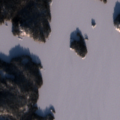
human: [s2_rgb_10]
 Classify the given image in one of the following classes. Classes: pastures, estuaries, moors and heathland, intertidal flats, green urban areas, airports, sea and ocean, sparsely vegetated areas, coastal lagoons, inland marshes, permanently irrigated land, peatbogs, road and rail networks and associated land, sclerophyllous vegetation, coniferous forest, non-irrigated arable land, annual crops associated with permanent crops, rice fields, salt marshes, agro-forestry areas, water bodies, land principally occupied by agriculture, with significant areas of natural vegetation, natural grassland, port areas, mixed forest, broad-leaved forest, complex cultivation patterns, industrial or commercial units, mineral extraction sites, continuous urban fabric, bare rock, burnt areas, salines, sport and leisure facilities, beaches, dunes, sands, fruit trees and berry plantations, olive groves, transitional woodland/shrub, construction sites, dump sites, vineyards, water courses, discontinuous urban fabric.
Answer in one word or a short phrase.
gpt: coniferous forest, water bodies